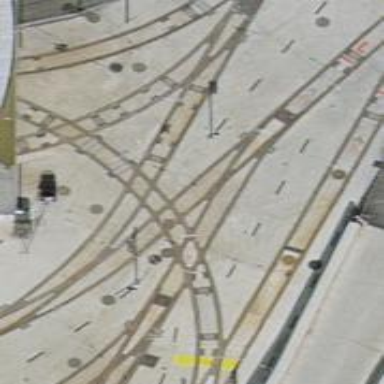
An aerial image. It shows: Tram railway yard with electrified contact lines.